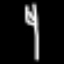
Label: fork